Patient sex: M
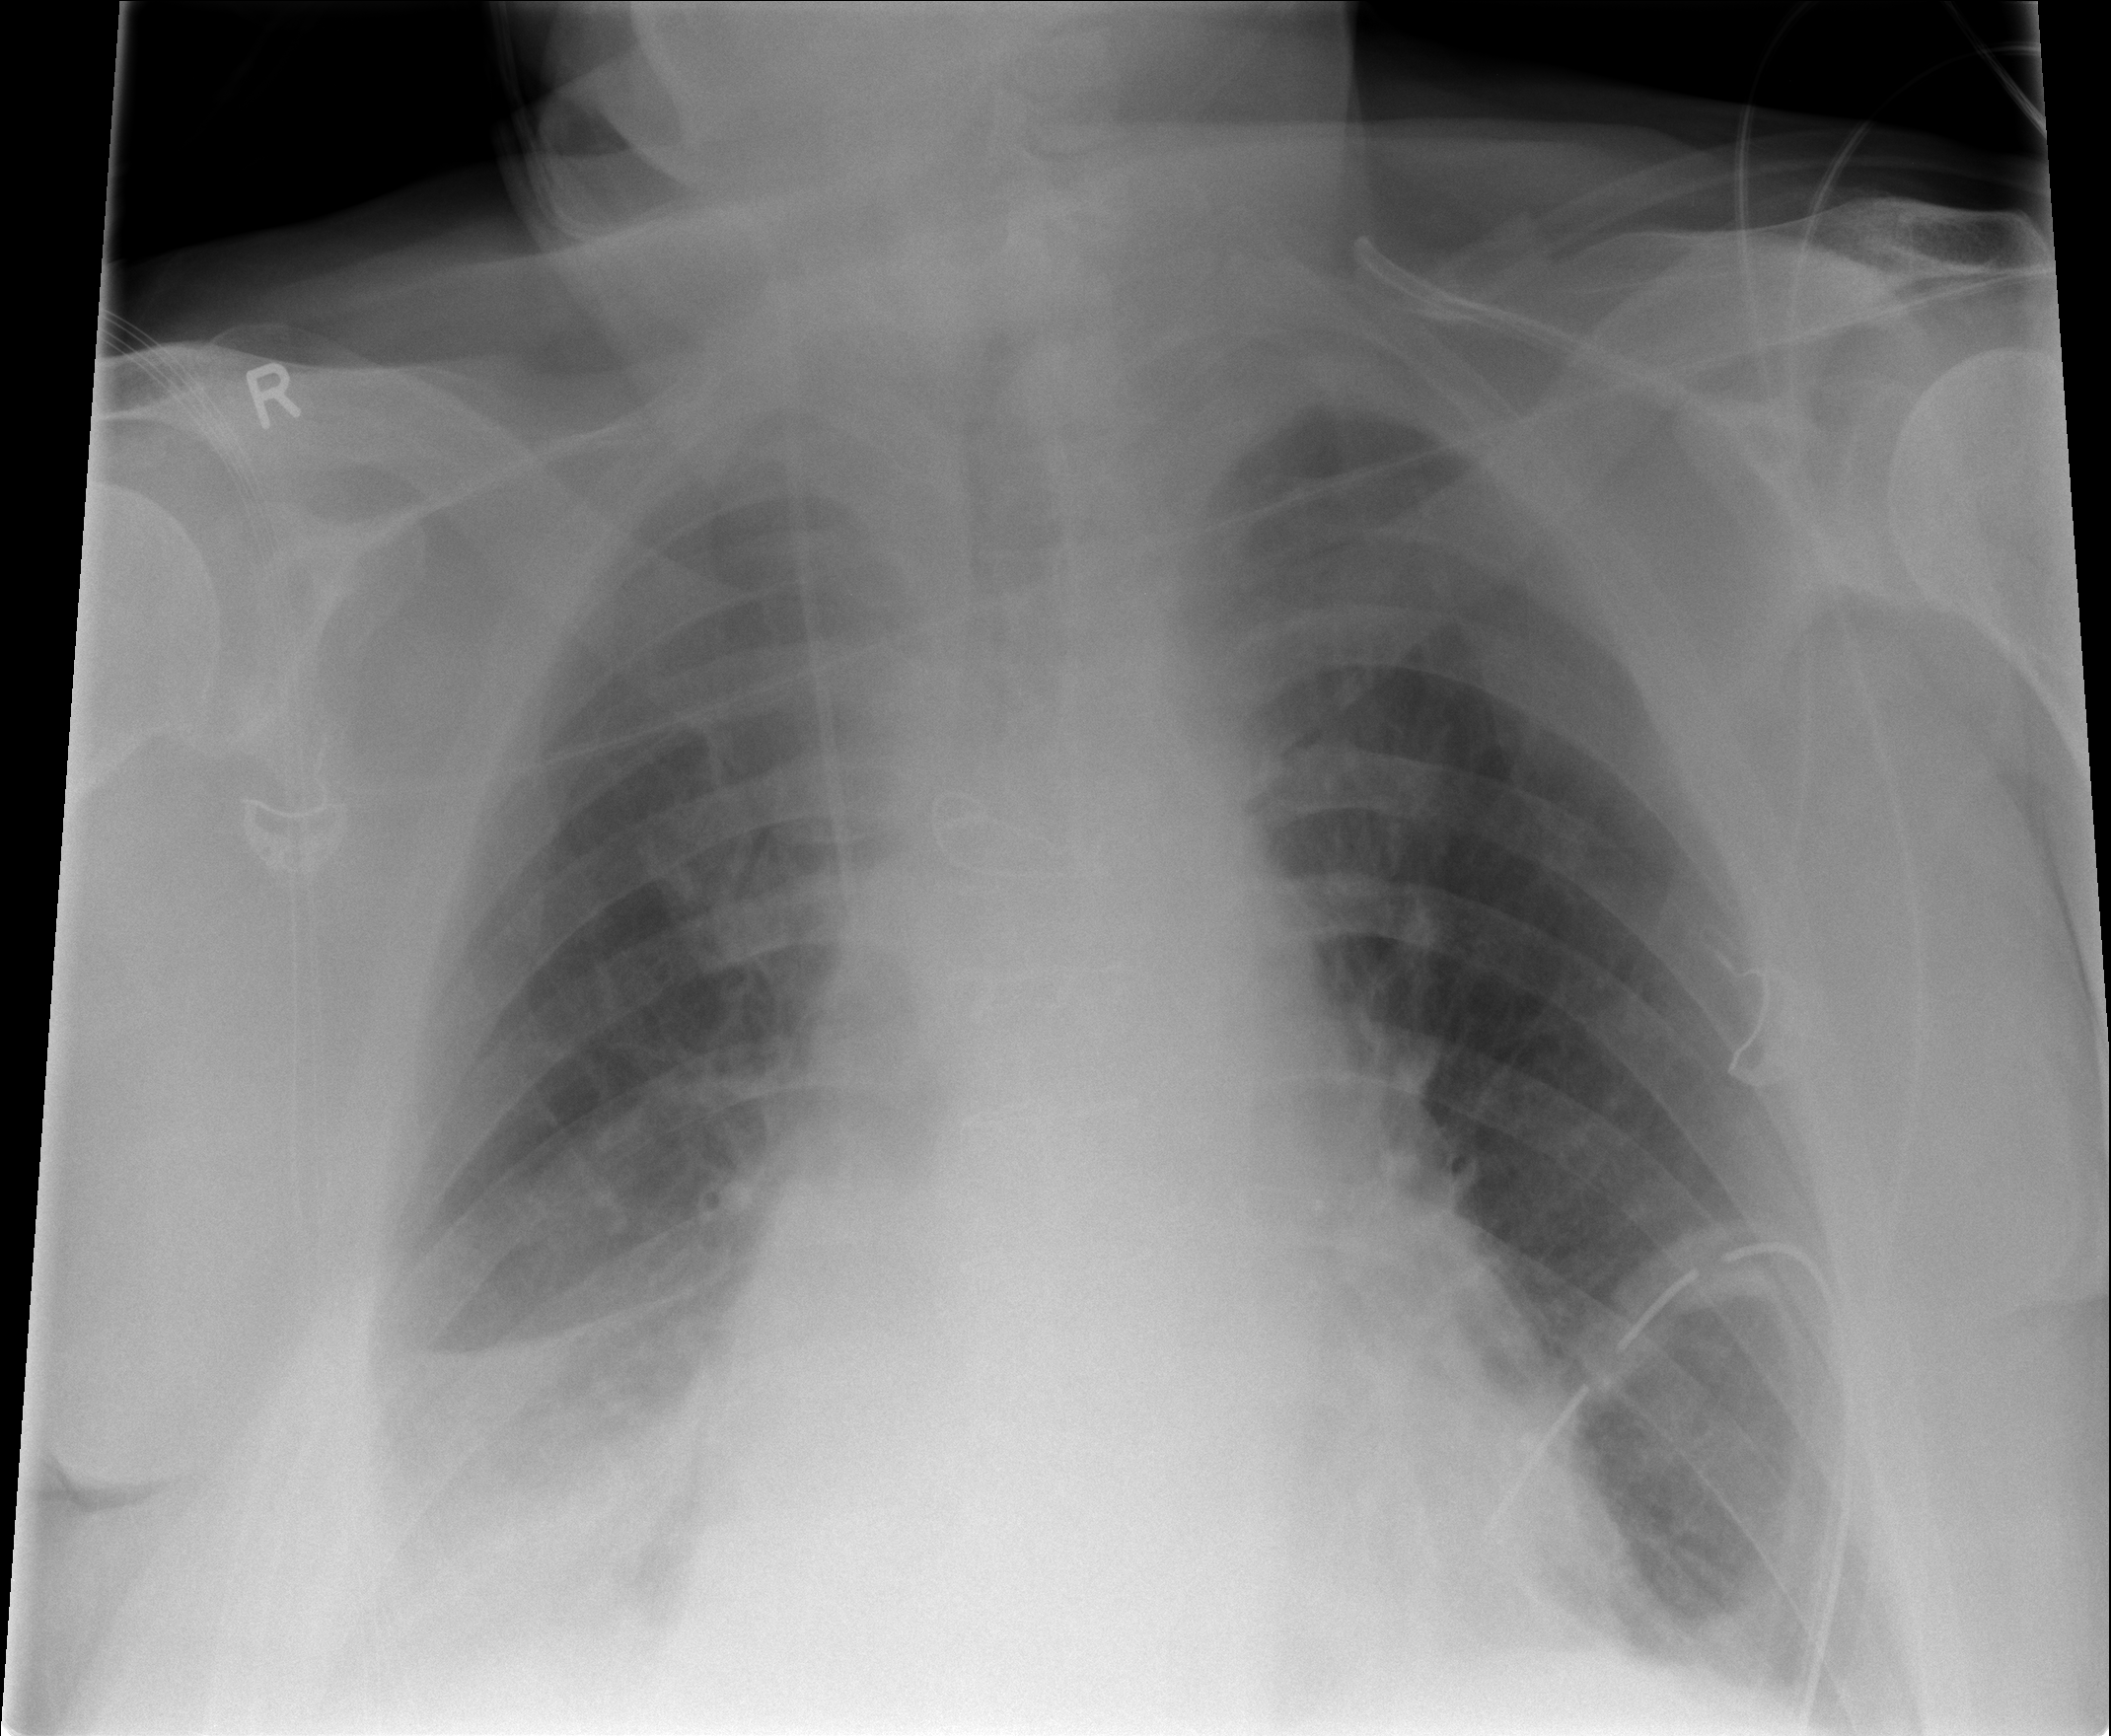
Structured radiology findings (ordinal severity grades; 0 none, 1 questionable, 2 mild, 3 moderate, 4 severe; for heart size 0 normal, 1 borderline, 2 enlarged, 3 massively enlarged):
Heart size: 2
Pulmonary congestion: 2
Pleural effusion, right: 0
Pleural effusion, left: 0
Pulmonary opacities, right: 0
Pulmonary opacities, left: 0
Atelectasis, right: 2
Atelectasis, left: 0